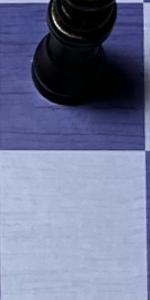
Label: Empty